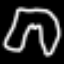
Label: pants